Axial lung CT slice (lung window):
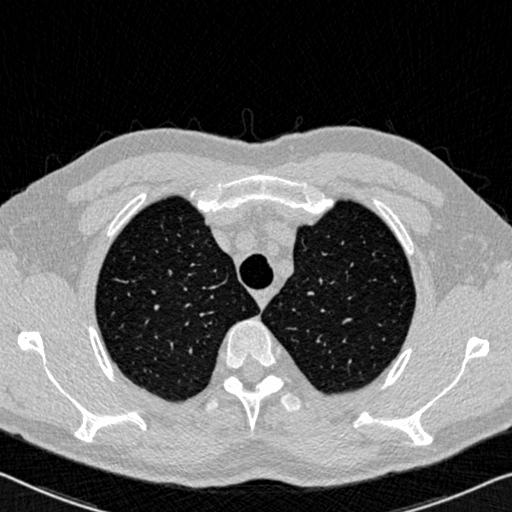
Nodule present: no